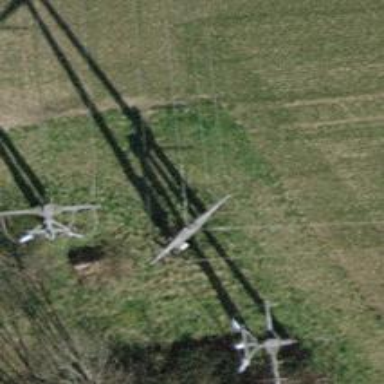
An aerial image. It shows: Three power lines with cables.